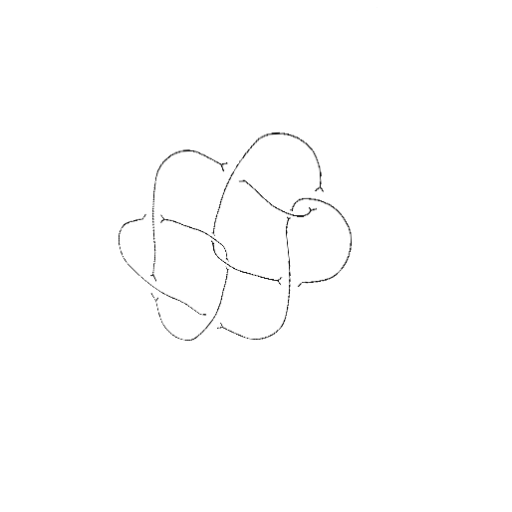
Crossing number: 9